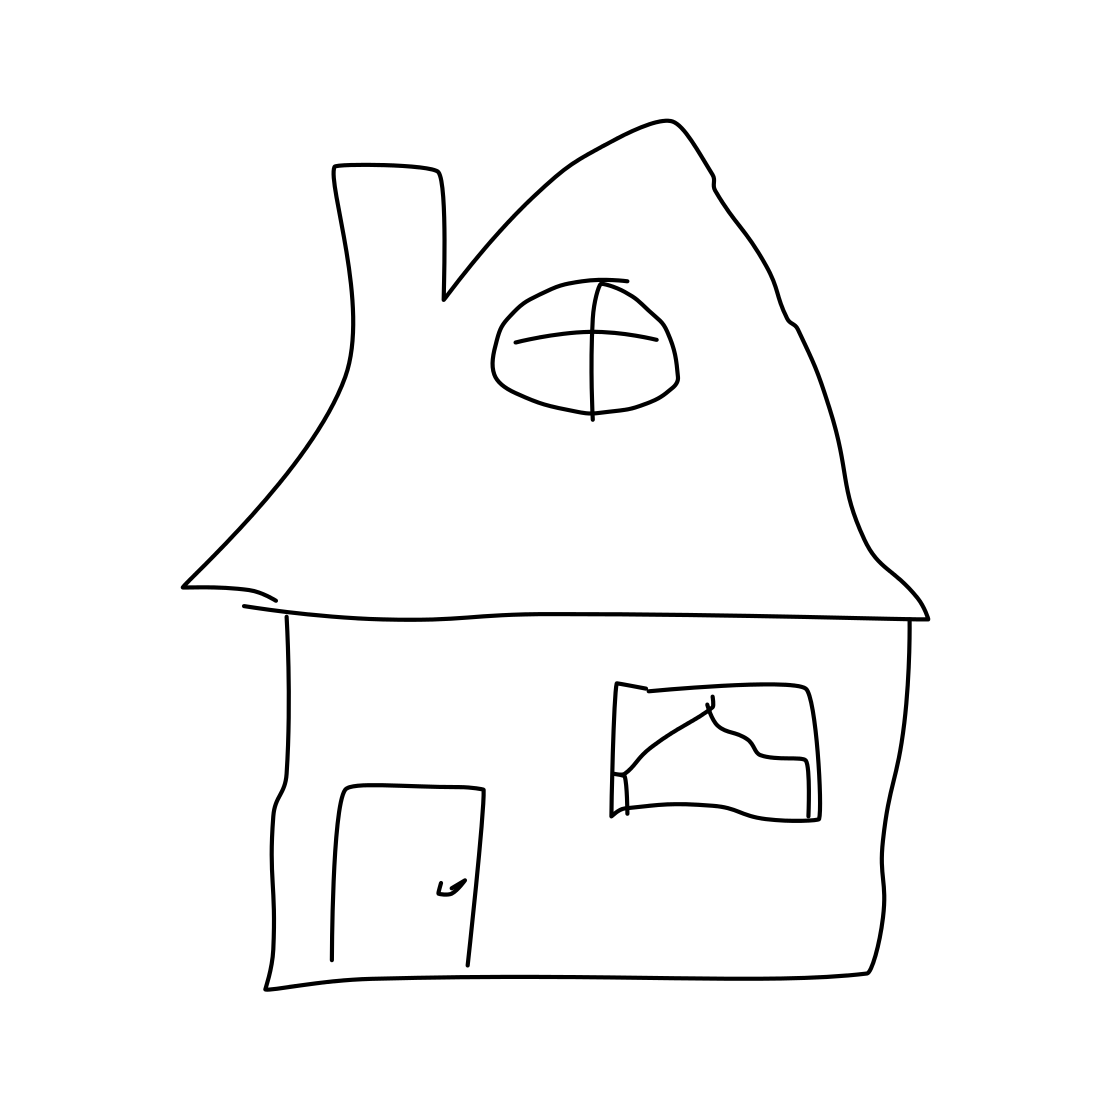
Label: house